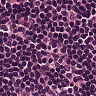
Metastatic tissue present: no